Interaction volume radius: 10 \u00c5
Interaction volume height: 10 \u00c5
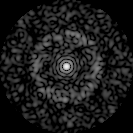
Disorder parameter: 0.8699